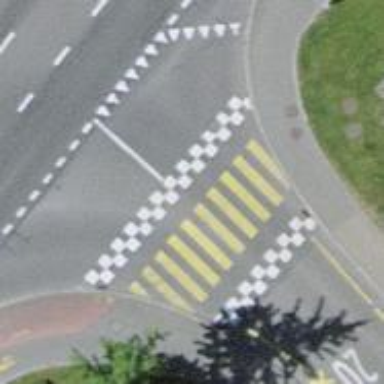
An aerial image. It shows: Uncontrolled zebra crossing with zebra markings.